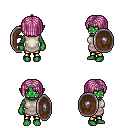
a pixel art fantasy rpg character, female body template, orc, green skin, white tunic, gold greaves, pink pageboy hairstyle, iron tiara, shield, four views (front, back, left, right), 2x2 character sprite sheet, small pixel art, hard edges, no anti-aliasing